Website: lowes
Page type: delivery-shipping
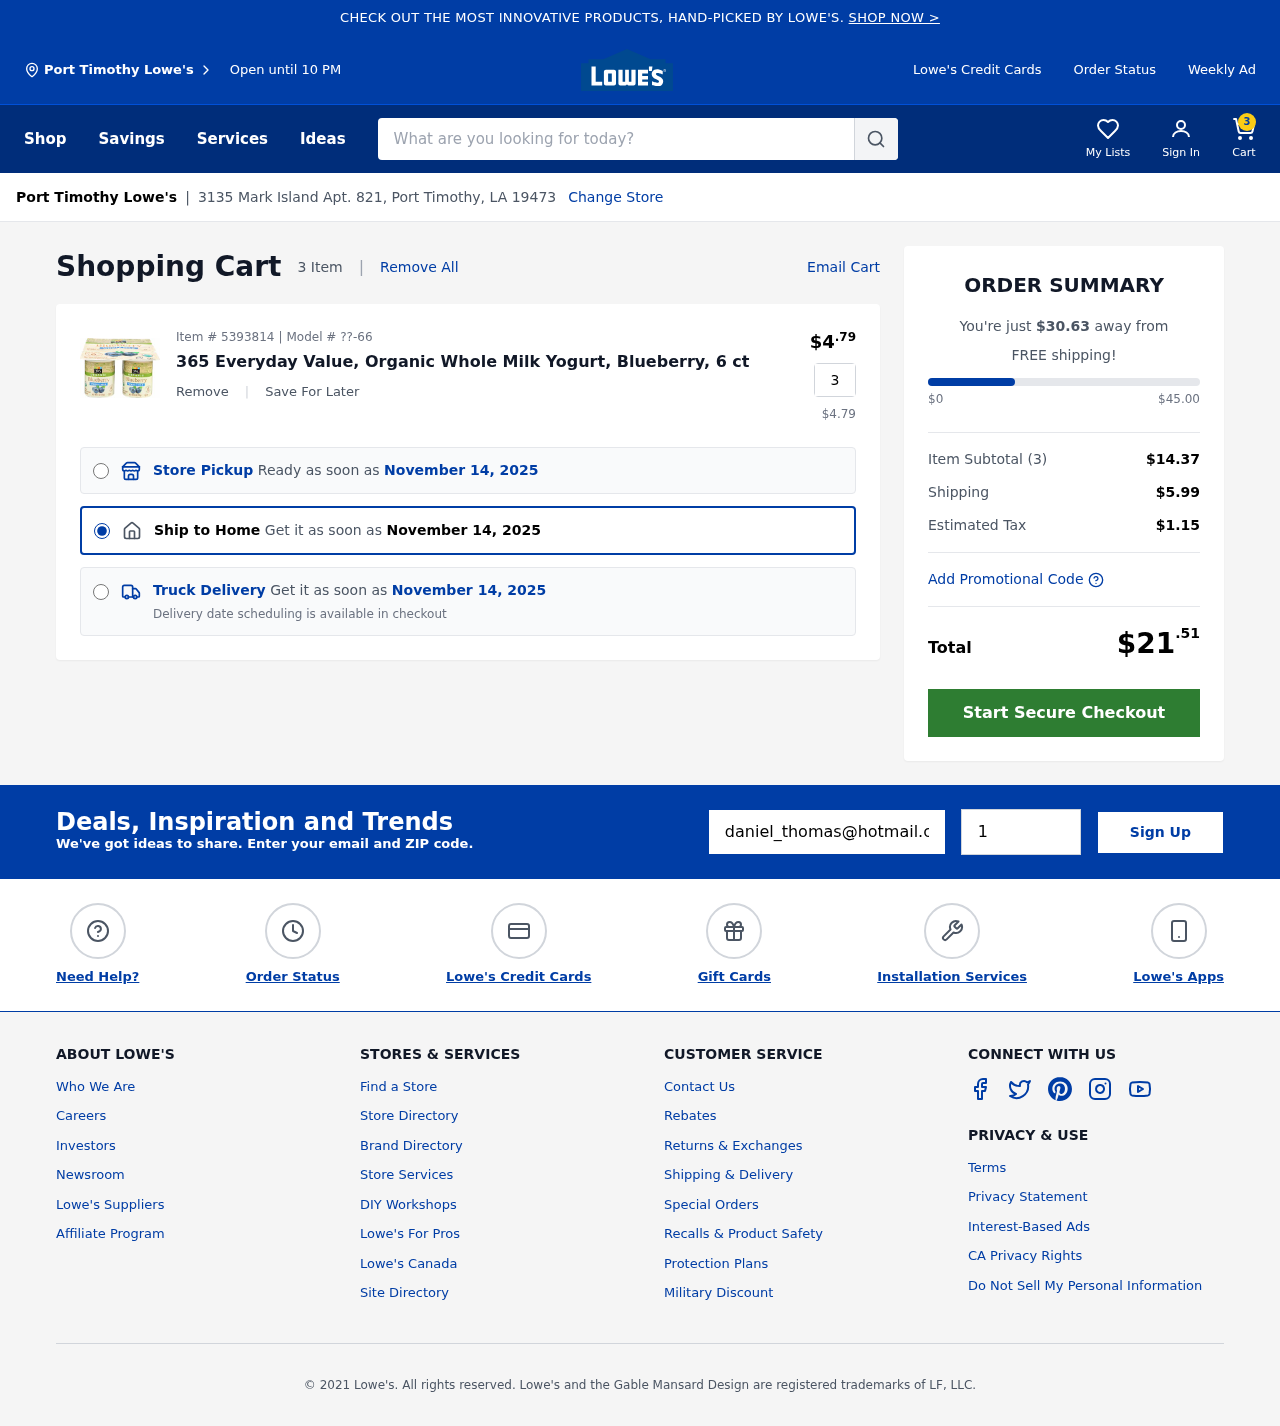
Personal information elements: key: PII_CITY
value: Port Timothy
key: PII_EMAIL
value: daniel_thomas@hotmail.com
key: PII_POSTCODE
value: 19473
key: PII_STREET
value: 3135 Mark Island Apt. 821
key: PII_CITY2
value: Port Timothy
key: PII_CITY_STATE_ZIP
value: Port Timothy, LA 19473
Product elements: key: PRODUCT1_NAME
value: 365 Everyday Value, Organic Whole Milk Yogurt, Blueberry, 6 ct
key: PRODUCT1_PRICE
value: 4.79
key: PRODUCT1_QUANTITY
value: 3
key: PRODUCT1_MODEL
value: ??-66
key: PRODUCT1_PRICE2
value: $4.79
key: PRODUCT1_ITEM_NUMBER
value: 5393814
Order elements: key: ORDER_NUM_ITEMS
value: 3
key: ORDER_DELIVERY_DATE
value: November 14, 2025
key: ORDER_DELIVERY_DATE2
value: November 14, 2025
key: ORDER_DELIVERY_DATE3
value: November 14, 2025
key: AMOUNT_TO_FREE_SHIPPING
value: $30.63
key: ORDER_SUBTOTAL
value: $14.37
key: ORDER_SHIPPING_COST
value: $5.99
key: ORDER_TAX
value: $1.15
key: ORDER_TOTAL
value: $21.51
Search elements: key: HEADER_SEARCH
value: What are you looking for today?